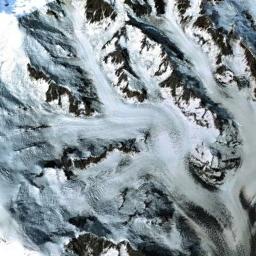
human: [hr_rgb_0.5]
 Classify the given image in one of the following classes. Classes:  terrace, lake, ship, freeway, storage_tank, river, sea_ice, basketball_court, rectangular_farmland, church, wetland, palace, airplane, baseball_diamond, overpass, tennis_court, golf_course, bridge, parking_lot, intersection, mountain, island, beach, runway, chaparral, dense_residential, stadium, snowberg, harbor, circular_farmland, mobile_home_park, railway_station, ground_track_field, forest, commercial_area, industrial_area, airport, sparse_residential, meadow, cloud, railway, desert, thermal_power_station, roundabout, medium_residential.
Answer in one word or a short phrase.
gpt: snowberg